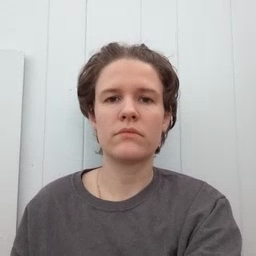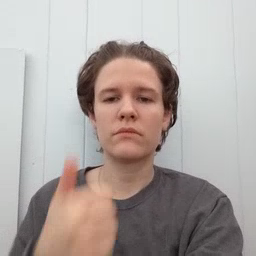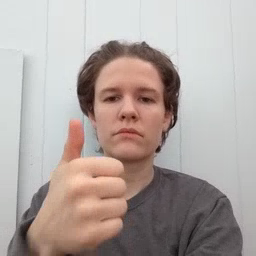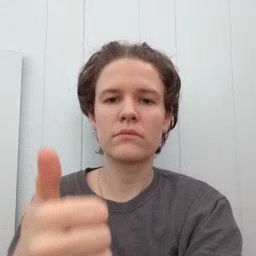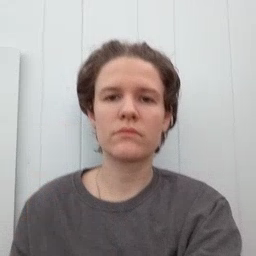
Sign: yourself